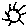
Label: sun